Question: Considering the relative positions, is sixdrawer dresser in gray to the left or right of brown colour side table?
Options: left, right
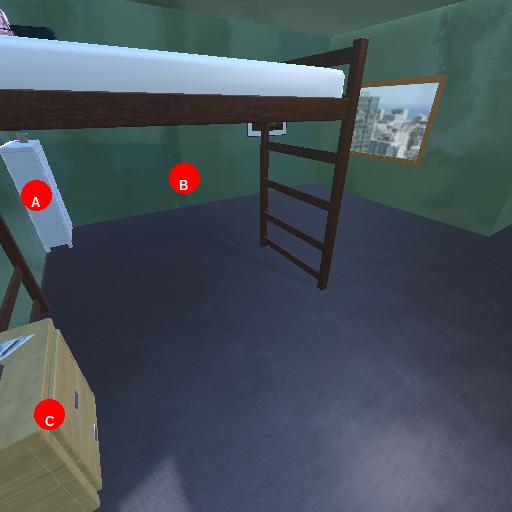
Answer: left